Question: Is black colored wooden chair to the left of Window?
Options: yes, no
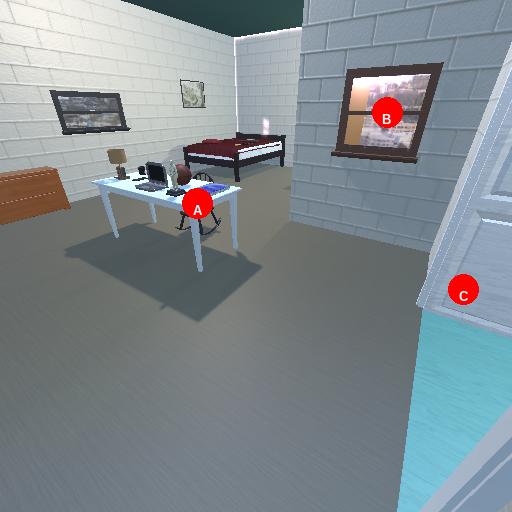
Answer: yes